Question: I am trying to create new attributes for a selected node by getting the value of dynamically created textbox inside a panel when a listbox item is selected. Am sure you didnt unsderstand nothing from what I just said so am giving you a pic to have an idea.

So the problem after I reload the xml file I see this this thing inside the node
'd3p1:DisplayFormat="" xmlns:d3p1="gh"'
Here is the code am running
'''
if (addEl.Count != 0)
{
XmlDocument xDoc = new XmlDocument();
xDoc.Load(xml);
XmlNode pnode = xDoc.DocumentElement.SelectSingleNode("//Class[@Name='" + currentClass + "']/Property[@Id=" + pList.SelectedItem + "]");
for (int i = 0; i < availableProperties.SelectedItems.Count; i++)
{
string selecteItem = availableProperties.SelectedItem.ToString();
Control[] controls = table2.Controls.Find("txt" + selecteItem, true);
foreach (Control item in controls)
{
foreach (string n in addEl)
{
pnode.Attributes.Append(xDoc.CreateAttribute(n, item.Text));
xDoc.Save(xml);
ok = true;
}
}
}
}
'''
The xml structure as it was asked. Sorry I forgot to put this
'''
<Root>
<Class Name="ECMInstruction" Style="Top">
<Entity Id="1" Name="DocumentInformation" />
<Entity Id="2" Name="CustomerInformation" />
<Property Id="1" Name="DocumentTitle">
</Property>
<Property Id="2" Name="DateCreated">
<Lists>
<ListName>ws_Users</ListName>
<ListName>dfdfdfd</ListName>
</Lists>
</Property>
<Property Id="3" Name="Deadline">
</Property>
</Class>
<Class Name="AlphaCertificationsIndividual" Style="Top">
<Entity Id="1" Name="DocumentInformation" />
<Property Id="1" Name="DocumentTitle">
</Property>
<Property Id="2" Name="DateCreated">
<Lists>
<ListName>ws_Users</ListName>
<ListName>dfdfdfd</ListName>
</Lists>
</Property>
<Property Id="3" Name="Deadline">
</Property>
</Class>
</Root>
'''
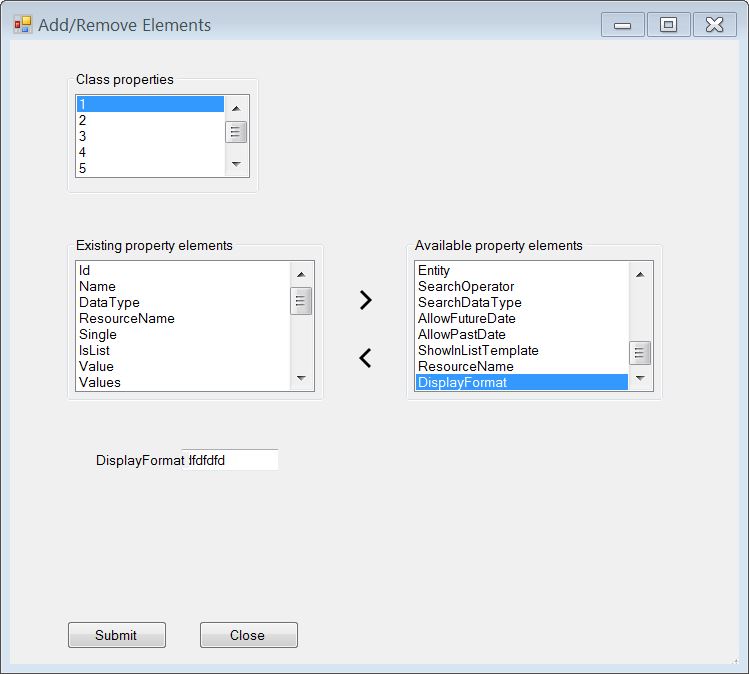
Answer: Instead of this
'''
pnode.Attributes.Append(xDoc.CreateAttribute(n, item.Text));
'''
try this one, with appropriate attribute name and values.
'''
pnode.Attributes.Append(xDoc.CreateAttribute("MyNewAttrib"));
pnode.Attributes["MyNewAttrib"].Value = "newval";
'''